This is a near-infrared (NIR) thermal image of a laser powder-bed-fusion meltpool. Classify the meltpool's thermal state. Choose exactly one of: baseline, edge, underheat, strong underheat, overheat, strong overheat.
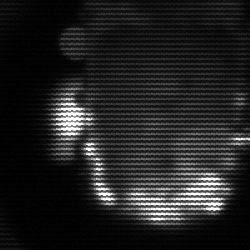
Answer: baseline